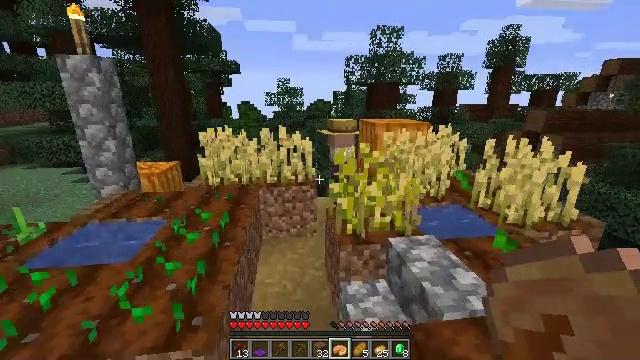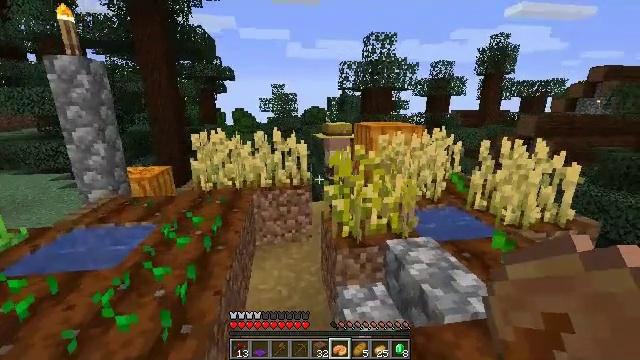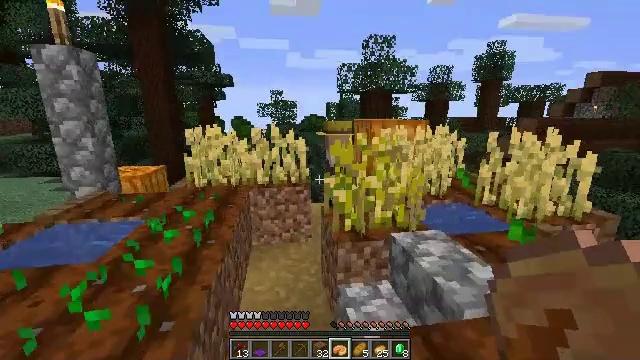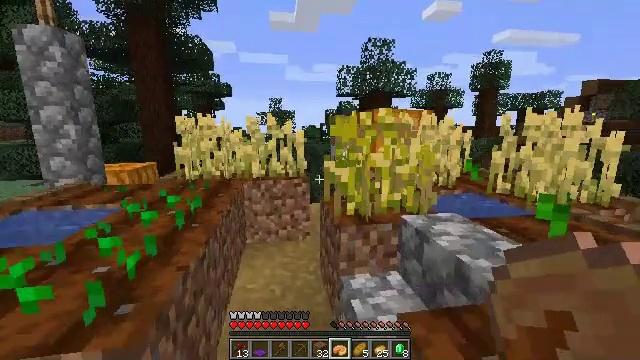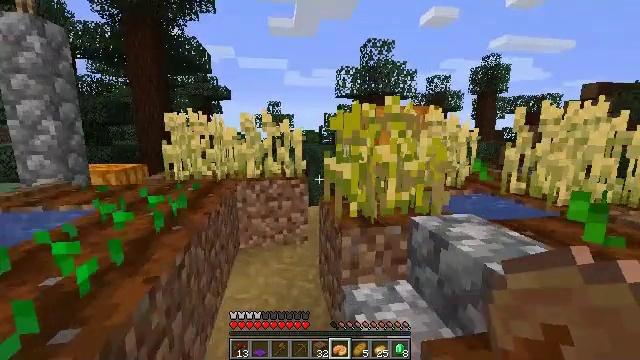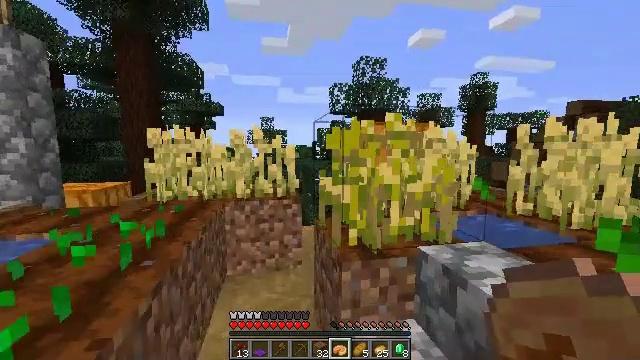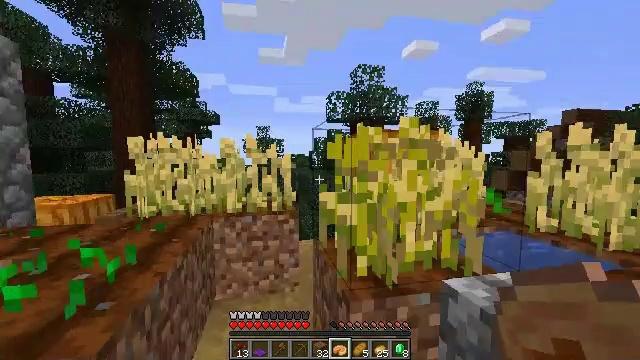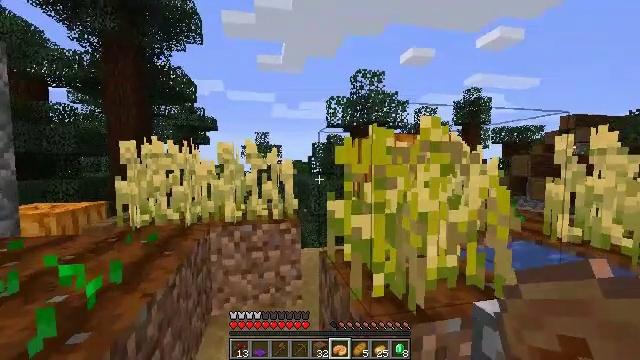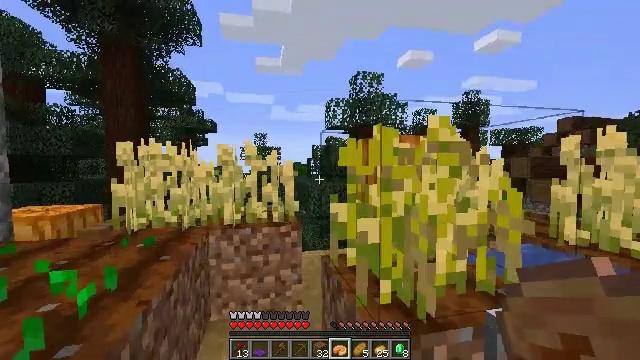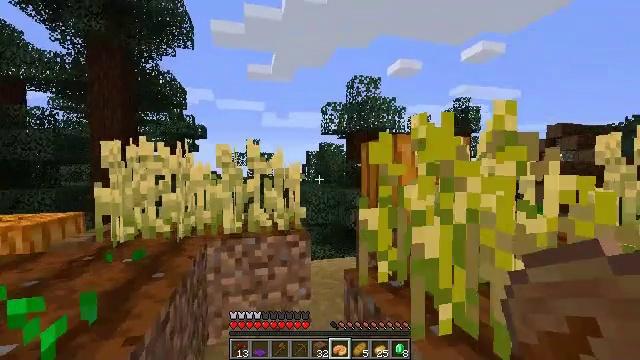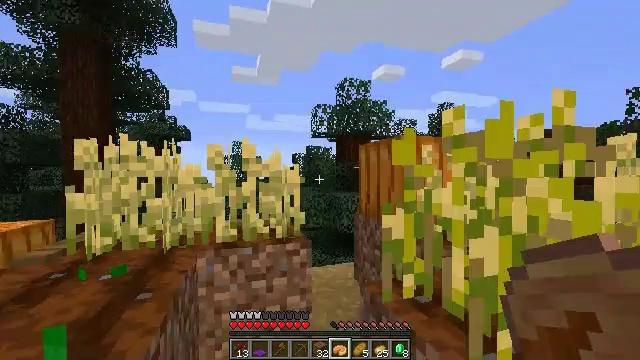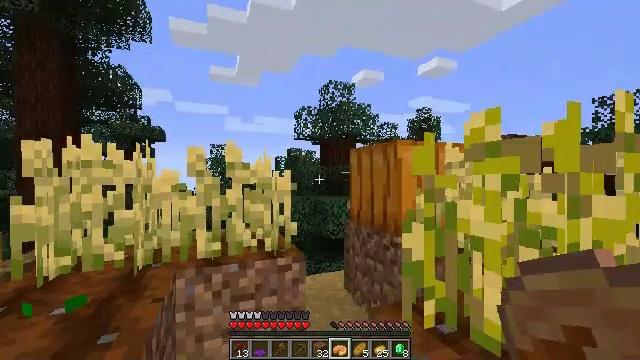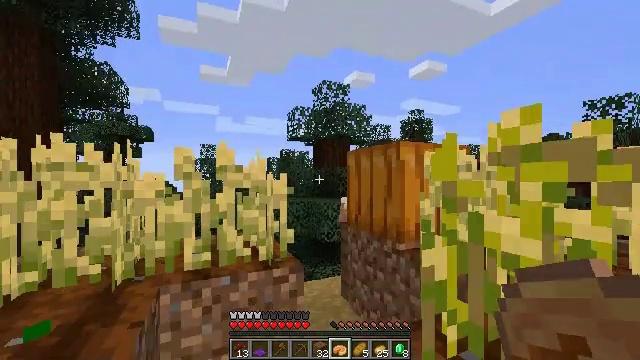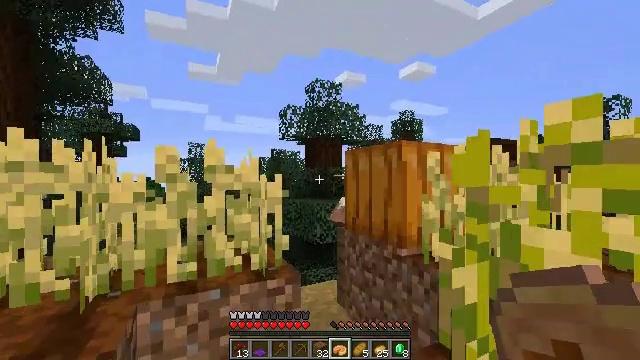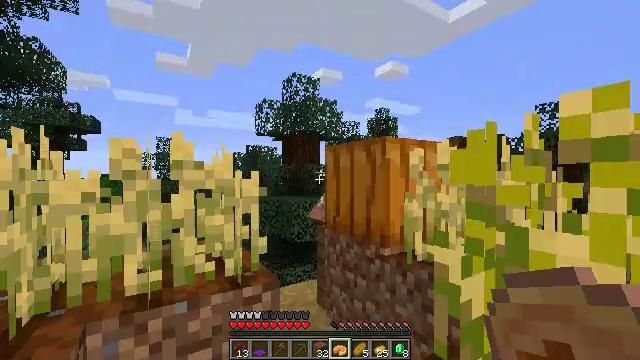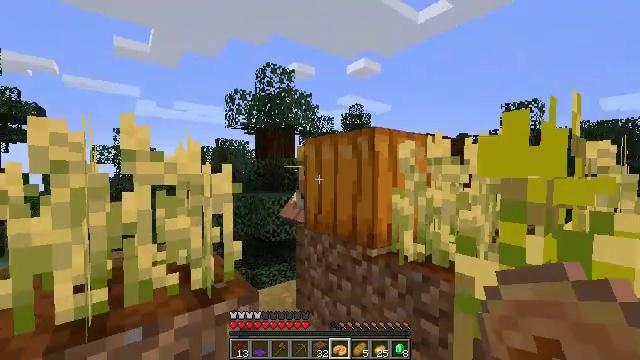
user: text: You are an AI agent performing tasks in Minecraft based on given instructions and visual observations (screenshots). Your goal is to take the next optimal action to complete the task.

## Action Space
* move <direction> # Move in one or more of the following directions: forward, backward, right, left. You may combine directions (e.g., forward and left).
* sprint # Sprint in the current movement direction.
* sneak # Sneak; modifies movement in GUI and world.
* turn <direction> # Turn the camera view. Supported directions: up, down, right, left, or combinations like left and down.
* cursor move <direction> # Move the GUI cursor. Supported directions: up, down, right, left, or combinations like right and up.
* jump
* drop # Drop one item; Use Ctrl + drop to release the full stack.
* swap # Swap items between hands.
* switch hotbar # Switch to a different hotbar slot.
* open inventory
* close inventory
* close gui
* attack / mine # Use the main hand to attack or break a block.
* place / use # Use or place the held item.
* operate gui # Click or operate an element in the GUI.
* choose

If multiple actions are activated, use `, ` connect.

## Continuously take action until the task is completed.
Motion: motion action
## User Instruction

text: Remove a pumpkin pie from the inventory.
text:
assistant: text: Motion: move forward, turn right and up
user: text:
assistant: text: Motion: move forward, turn up
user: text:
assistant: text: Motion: move forward, turn up
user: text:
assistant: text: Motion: move forward, turn up
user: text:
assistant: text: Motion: move forward, turn right and up
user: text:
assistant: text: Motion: move forward, turn up
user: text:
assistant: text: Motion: move forward and move left, turn up
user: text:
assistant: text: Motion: move forward and move left
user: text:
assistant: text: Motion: move forward and move left, turn right and up
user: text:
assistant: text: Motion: move forward and move left, turn right
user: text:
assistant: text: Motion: move forward and move left, turn right
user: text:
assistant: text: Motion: move forward and move left, turn right
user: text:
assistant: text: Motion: move forward and move left, turn right
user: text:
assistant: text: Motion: move forward, turn right
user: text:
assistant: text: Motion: move forward and move left, turn right and down
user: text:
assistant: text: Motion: move forward and move left
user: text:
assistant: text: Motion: move forward and move left
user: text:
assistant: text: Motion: move forward and move left, turn right
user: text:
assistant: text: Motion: move forward and move left
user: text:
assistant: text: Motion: move forward
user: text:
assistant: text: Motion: move forward
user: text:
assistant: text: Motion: move forward
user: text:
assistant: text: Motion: move forward, turn down
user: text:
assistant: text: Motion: no_op
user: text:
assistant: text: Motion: no_op
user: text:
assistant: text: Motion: turn down
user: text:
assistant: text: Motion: no_op
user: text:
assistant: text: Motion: use / place
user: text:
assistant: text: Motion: use / place
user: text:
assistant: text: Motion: turn left and down, use / place